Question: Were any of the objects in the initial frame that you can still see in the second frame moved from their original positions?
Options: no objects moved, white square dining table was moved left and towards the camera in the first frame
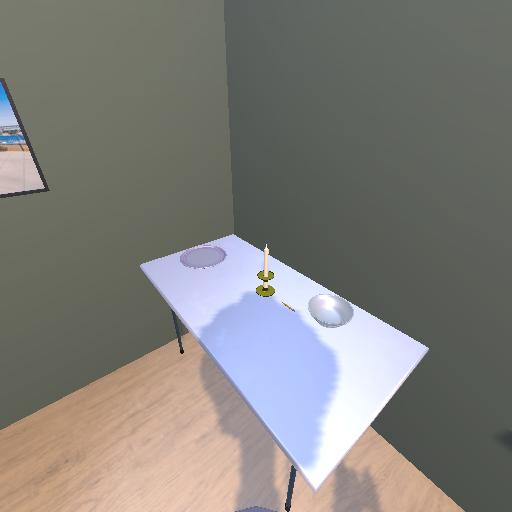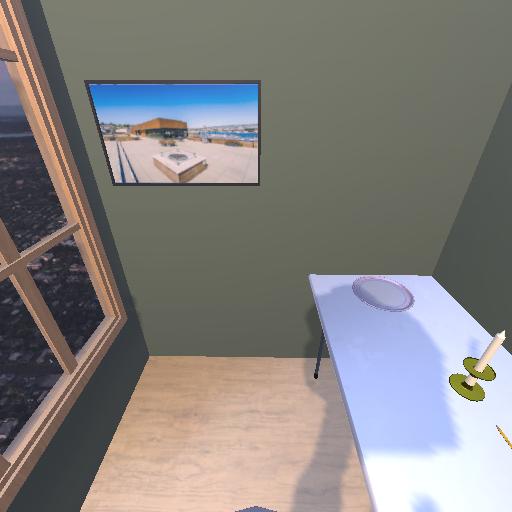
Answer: no objects moved